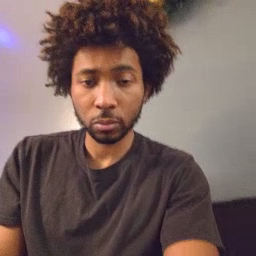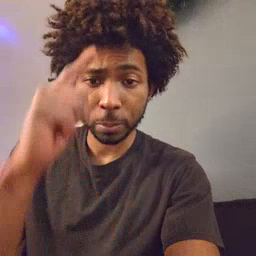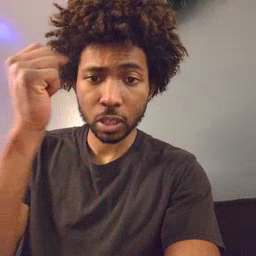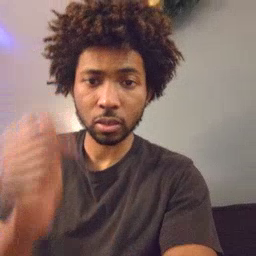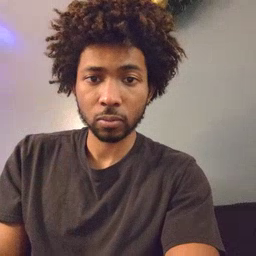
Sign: because